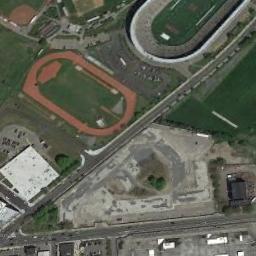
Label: ground_track_field